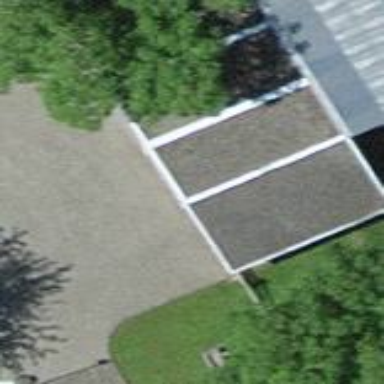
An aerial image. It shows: Group of garages.